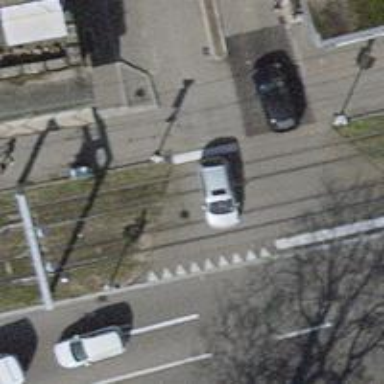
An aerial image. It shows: Road with traffic signals.